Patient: sex M, age 75
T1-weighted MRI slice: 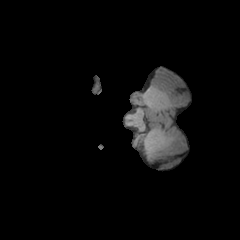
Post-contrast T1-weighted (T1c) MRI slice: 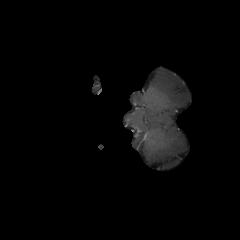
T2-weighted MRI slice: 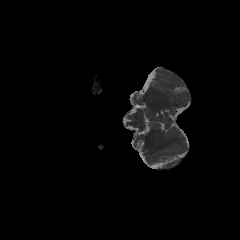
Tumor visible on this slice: no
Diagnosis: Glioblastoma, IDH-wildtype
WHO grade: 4